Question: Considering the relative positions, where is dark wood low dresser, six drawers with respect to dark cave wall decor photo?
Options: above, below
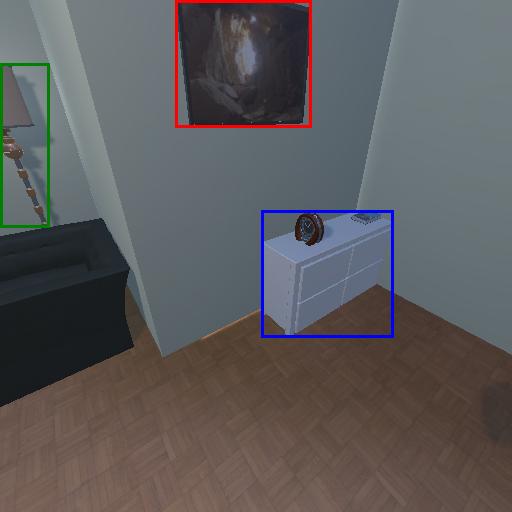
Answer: above